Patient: sex M, age 78
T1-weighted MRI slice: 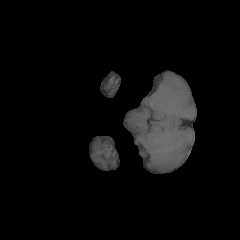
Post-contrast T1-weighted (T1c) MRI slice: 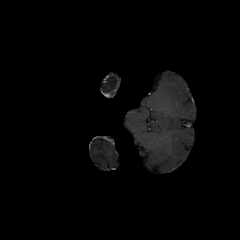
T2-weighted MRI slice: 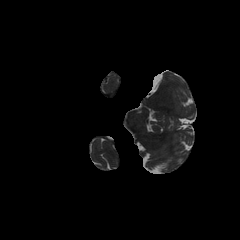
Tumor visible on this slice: no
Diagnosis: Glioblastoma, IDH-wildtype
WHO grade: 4